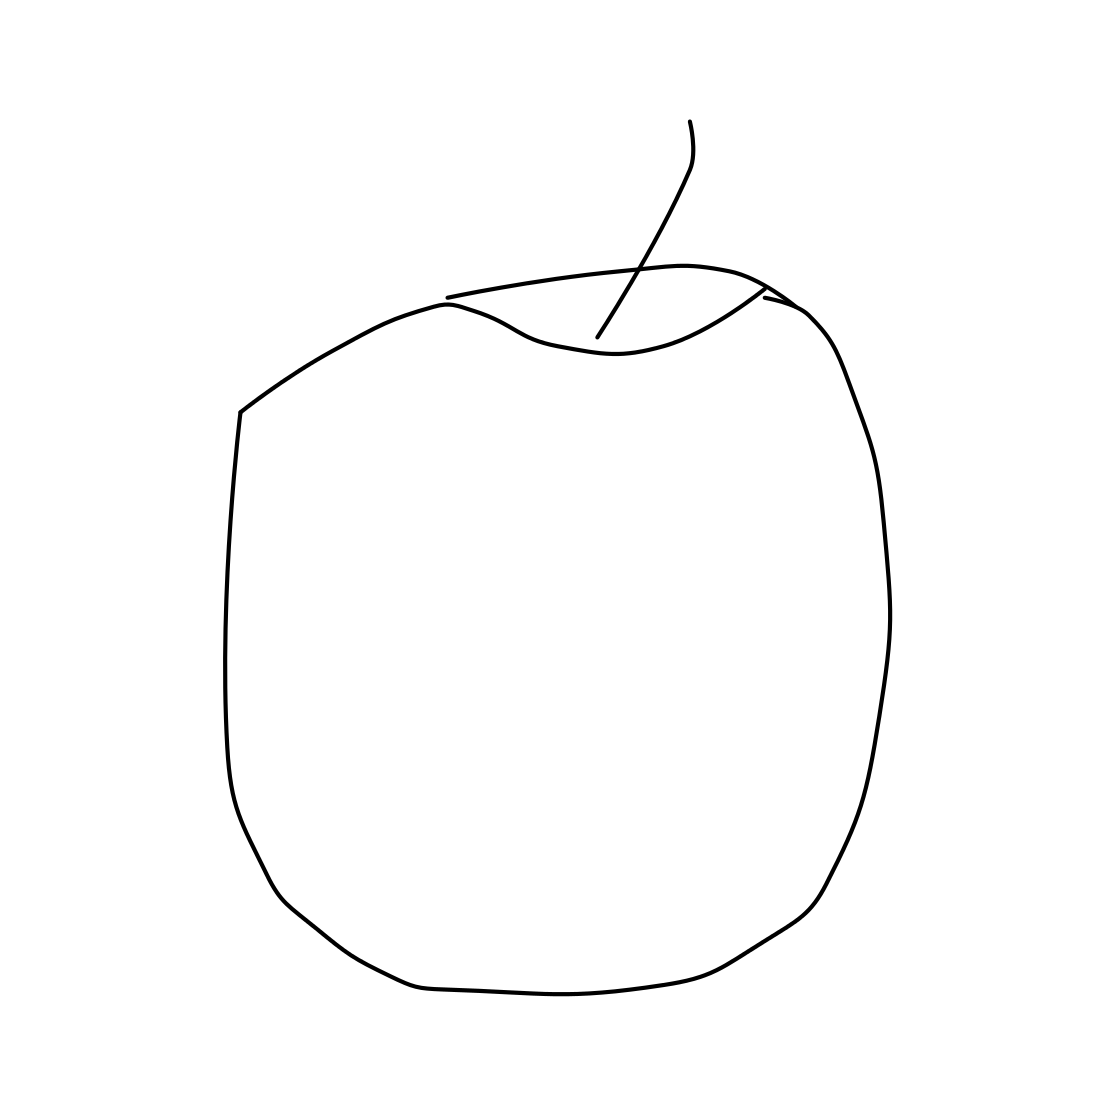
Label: apple